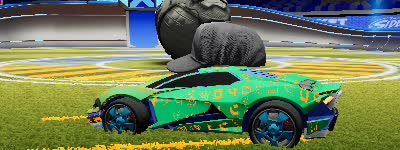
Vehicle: werewolf